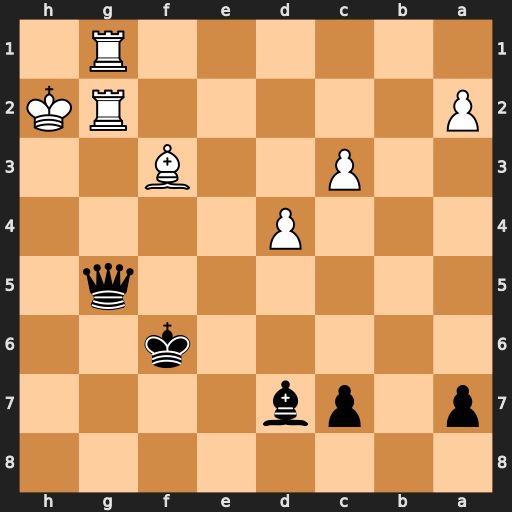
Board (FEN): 8/p1pb4/5k2/6q1/3P4/2P2B2/P5RK/6R1
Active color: b
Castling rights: -
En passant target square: -
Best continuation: Qh4#